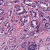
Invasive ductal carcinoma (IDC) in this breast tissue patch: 1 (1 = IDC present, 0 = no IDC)